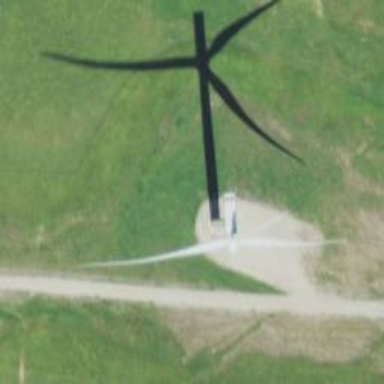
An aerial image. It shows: Wind turbine generator harnessing power from the wind.